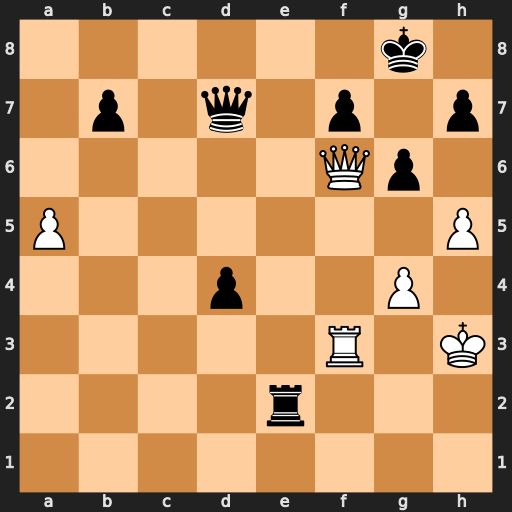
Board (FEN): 6k1/1p1q1p1p/5Qp1/P6P/3p2P1/5R1K/4r3/8
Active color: w
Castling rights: -
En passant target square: -
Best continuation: h6 Kf8 Qg7+ Ke8 Qg8+ Ke7 Rxf7+